Question: I'm using the excellent <URL> on my Mac for which I want to turn off word wrap. So I went to 'Preferences > Settings - Default', which opens up a settings file. Unfortunately I am unable to edit the file, so I wanted to lookup the file on the command line. I hovered over the file in Sublime, which shows me the location of the file:

I then tried to go to that folder, but to my surprise there is no 'Default' folder in the '~/Library/Application Support/Sublime Text 3/Packages/' folder:
'''
$ ls -la ~/Library/Application\ Support/Sublime\ Text\ 3/Packages/
total 280
drwx------ 7 kramer65 staff 238 17 okt 13:48 .
drwx------ 8 kramer65 staff 272 8 okt 16:23 ..
-rw-r--r--@ 1 kramer65 staff 6148 8 okt 16:25 .DS_Store
drwxr-xr-x@ 18 kramer65 staff 612 14 jul 01:49 Jedi - Python autocompletion
-rw-r--r--@ 1 kramer65 staff 132375 17 okt 13:45 Package Control.sublime-package
drwxr-xr-x 24 kramer65 staff 816 17 okt 13:48 SublimeCodeIntel
drwx------ 7 kramer65 staff 238 17 okt 13:48 User
'''
and here I'm stuck. How can it be that I am looking at a file, which doesn't seem to exist?
Does anybody know what I'm doing wrong here? How can I find this file to disable the wordwrapping? All tips are welcome!
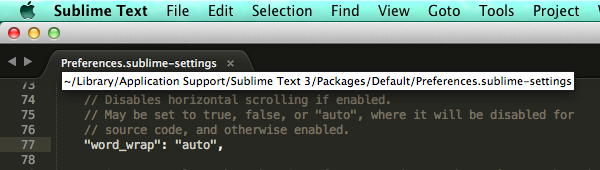
Answer: The file you were looking for is actually very close
> ~/Library/Application Support/Sublime Text
3/Packages/User/Preferences.sublime-settings
that's indeed the file shown through the menu. I agree its location isn't as intuitive as it could be.